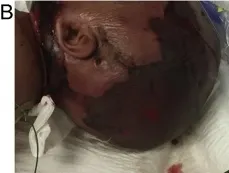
Patient with Crouzon Syndrome, with cranio-cervico-facial involvement after a surgical procedure of cervicofacial advancement whit septic shock and acute and chronic osteomyelitis. B) Necrotic areas in the cervical, frontal, temporal and occipital regions.
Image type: medical_photograph (other_medical_photograph)